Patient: sex M, age 65
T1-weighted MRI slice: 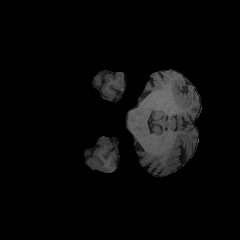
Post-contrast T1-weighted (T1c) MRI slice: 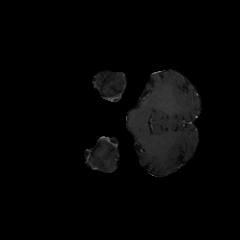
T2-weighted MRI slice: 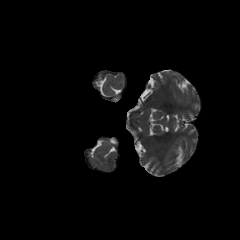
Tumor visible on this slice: no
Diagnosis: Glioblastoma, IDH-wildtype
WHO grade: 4